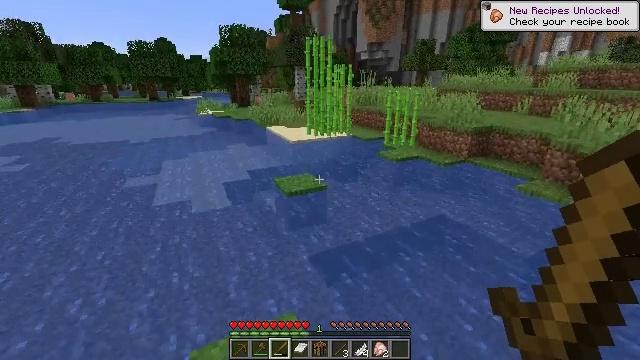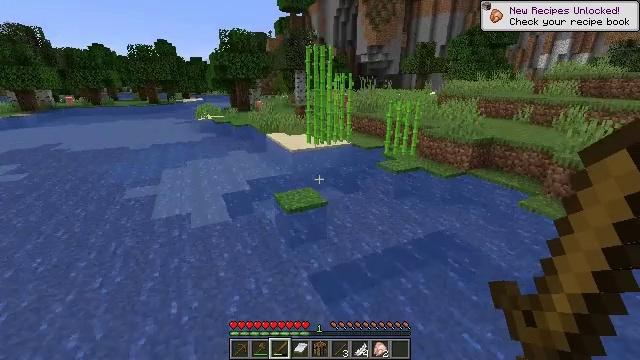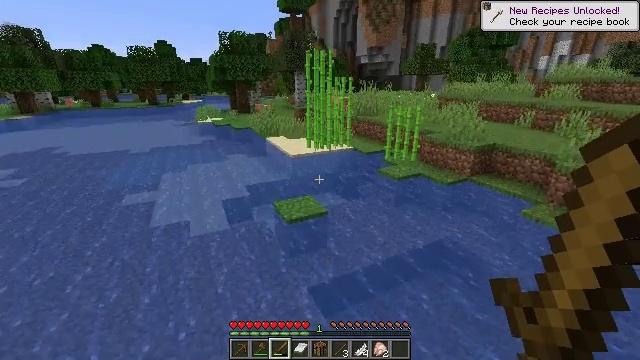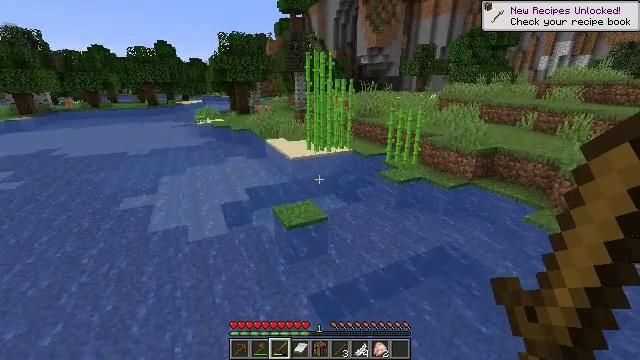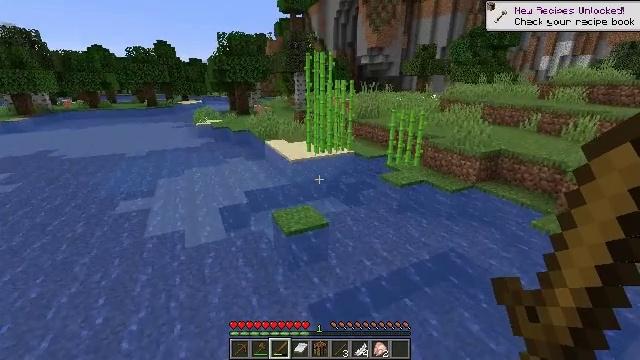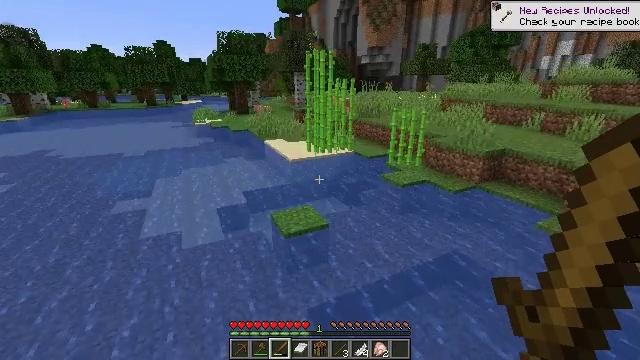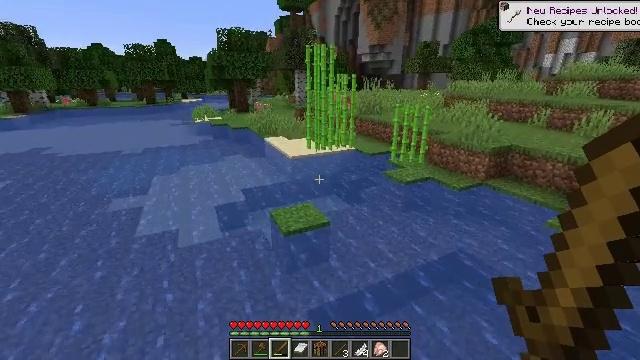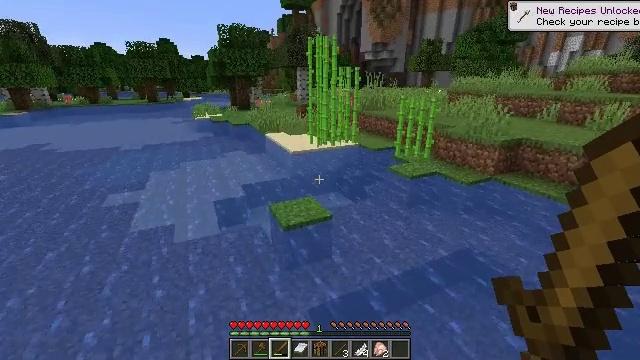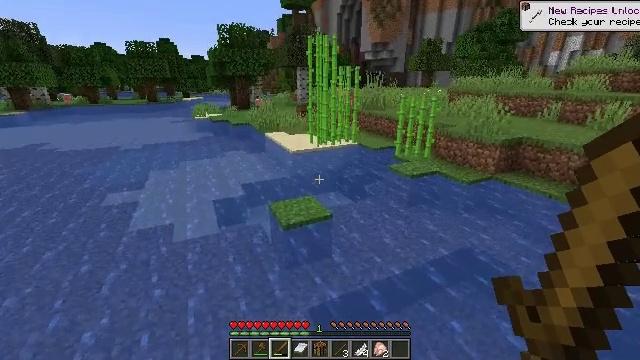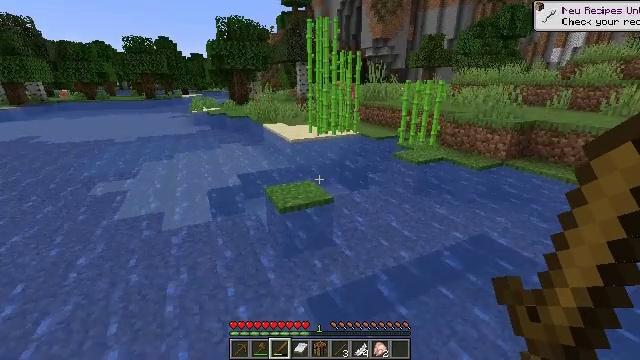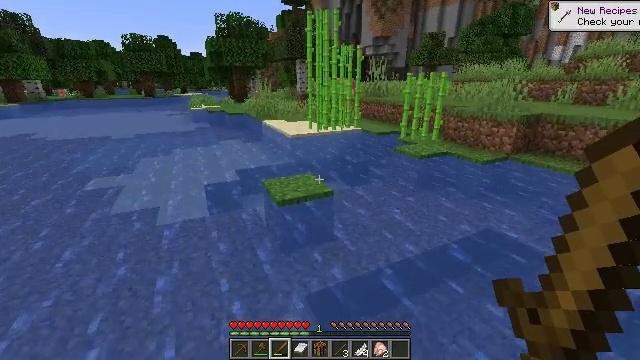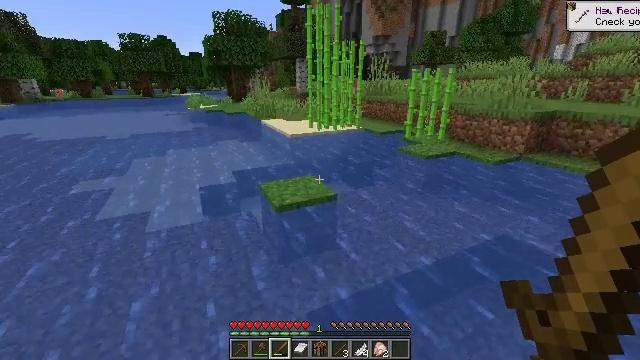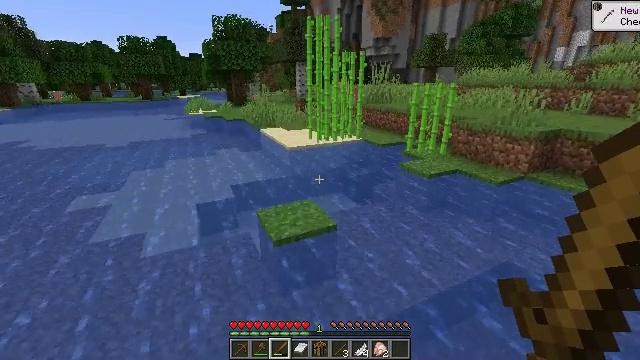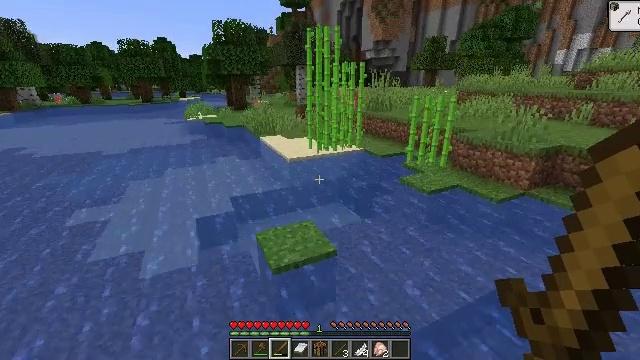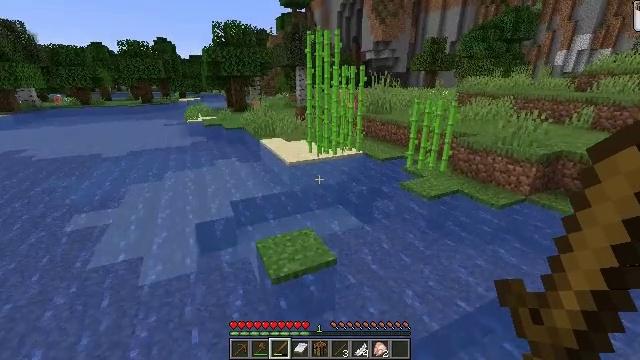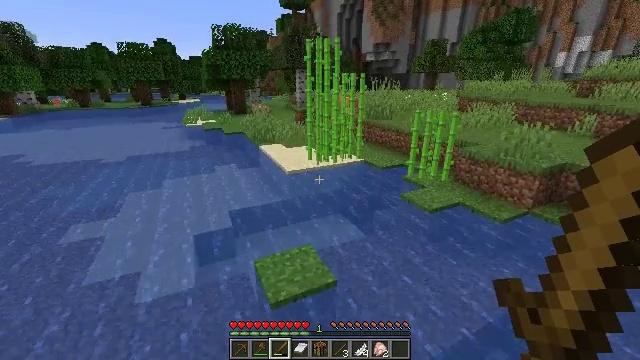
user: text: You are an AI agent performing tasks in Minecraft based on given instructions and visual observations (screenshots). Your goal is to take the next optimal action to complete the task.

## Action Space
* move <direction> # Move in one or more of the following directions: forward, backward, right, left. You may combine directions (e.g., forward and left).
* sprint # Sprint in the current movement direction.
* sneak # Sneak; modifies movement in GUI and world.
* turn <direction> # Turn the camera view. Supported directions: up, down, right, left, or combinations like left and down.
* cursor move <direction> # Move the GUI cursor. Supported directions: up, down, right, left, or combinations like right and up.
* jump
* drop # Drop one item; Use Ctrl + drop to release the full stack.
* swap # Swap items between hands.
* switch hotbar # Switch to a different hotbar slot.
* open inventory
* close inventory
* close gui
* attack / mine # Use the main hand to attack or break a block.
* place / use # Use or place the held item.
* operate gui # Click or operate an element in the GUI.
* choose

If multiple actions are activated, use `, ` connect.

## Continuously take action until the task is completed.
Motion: motion action
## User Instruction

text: Gather sugar cane for crafting.
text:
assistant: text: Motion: move forward, jump
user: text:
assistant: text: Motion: move forward
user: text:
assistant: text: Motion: move forward
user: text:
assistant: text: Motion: move forward
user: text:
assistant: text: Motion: move forward
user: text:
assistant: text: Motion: move forward
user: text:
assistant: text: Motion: move forward
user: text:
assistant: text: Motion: move forward
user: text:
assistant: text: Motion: move forward
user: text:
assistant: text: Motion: move forward
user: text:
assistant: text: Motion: move forward
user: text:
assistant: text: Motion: move forward, jump
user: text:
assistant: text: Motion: move forward, jump
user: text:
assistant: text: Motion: move forward, jump
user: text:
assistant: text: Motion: move forward, jump
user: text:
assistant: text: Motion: move forward
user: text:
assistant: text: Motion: move forward
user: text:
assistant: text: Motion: move forward
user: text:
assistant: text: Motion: move forward
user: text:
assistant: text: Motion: move forward
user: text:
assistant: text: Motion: move forward
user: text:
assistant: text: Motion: move forward
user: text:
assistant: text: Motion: move forward
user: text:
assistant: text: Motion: move forward
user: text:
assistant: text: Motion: move forward
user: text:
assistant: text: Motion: move forward, jump
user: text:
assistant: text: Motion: move forward, jump
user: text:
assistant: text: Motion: move forward, turn left and up, jump
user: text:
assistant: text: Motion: move forward
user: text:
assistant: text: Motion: move forward